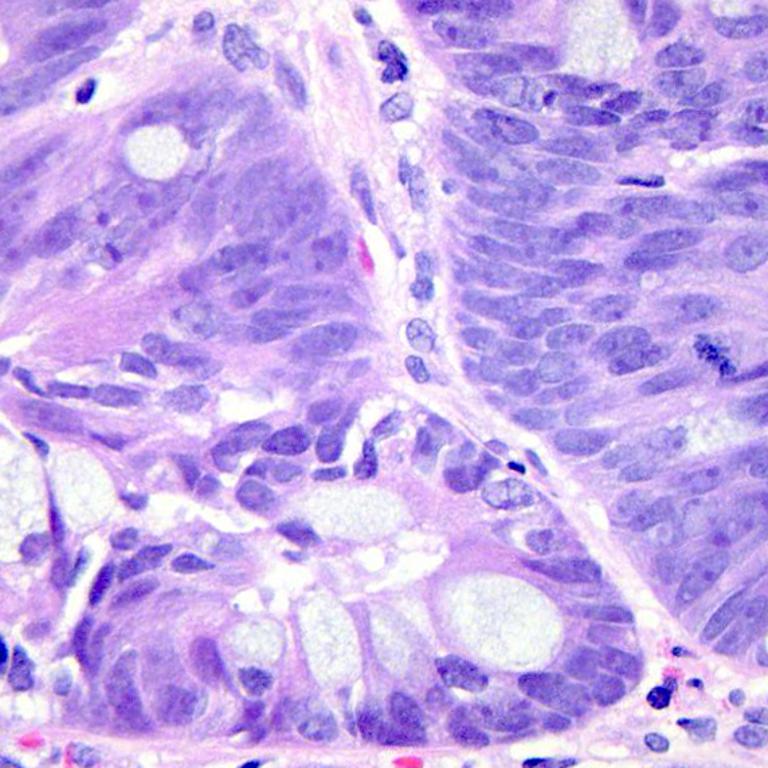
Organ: colon
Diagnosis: adenocarcinomas